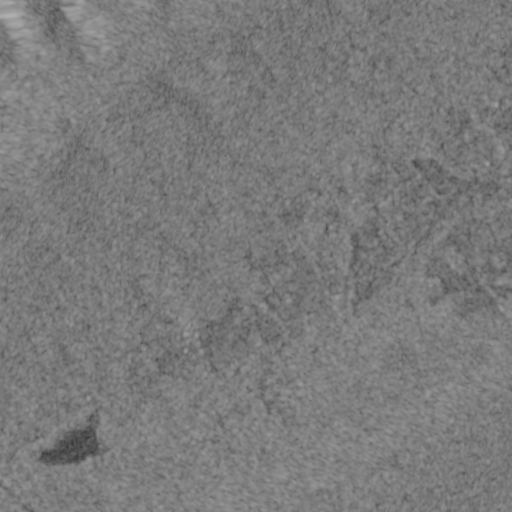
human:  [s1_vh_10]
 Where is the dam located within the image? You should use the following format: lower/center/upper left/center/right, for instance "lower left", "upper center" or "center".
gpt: The dam is located in the lower left of the image.
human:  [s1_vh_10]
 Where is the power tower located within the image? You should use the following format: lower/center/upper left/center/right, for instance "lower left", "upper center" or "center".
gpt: The power tower is located in the lower left of the image.
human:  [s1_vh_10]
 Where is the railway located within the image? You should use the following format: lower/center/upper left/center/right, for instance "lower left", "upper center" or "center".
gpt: The railway is located in the upper left of the image.
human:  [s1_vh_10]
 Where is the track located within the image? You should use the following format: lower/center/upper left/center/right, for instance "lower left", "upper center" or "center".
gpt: There is no track in the image.

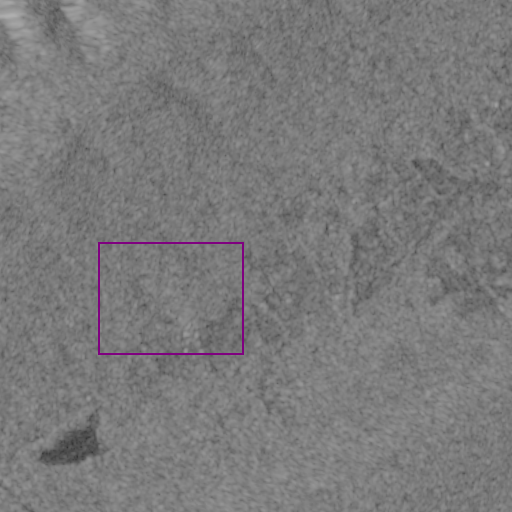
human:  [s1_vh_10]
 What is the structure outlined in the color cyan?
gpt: There is no cyan outline.
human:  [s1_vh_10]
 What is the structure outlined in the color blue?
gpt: There is no structure outlined in blue.